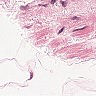
Metastatic tissue present: no